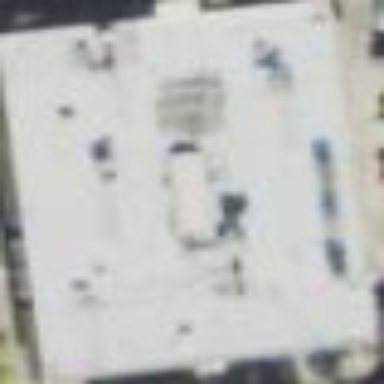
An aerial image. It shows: Building with flat concrete roof.